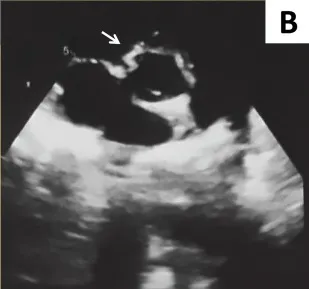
Artificial patch (white arrow) in parasternal short axis view.
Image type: radiology (ultrasound)